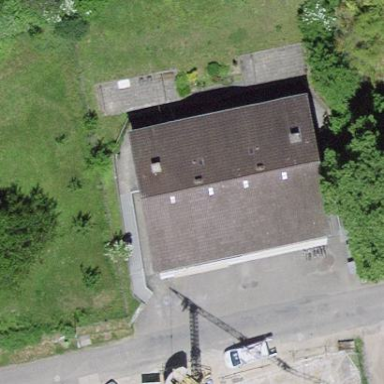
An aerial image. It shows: Gabled roof on residential building.